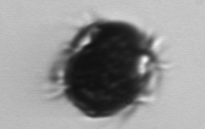
Label: Mesodinium